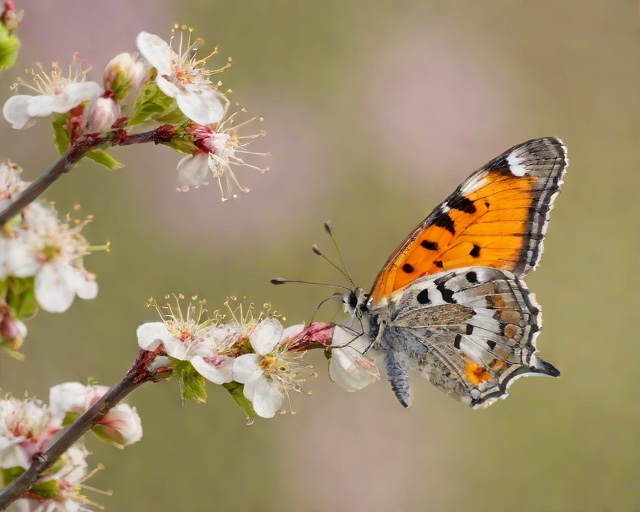
Category: Easter